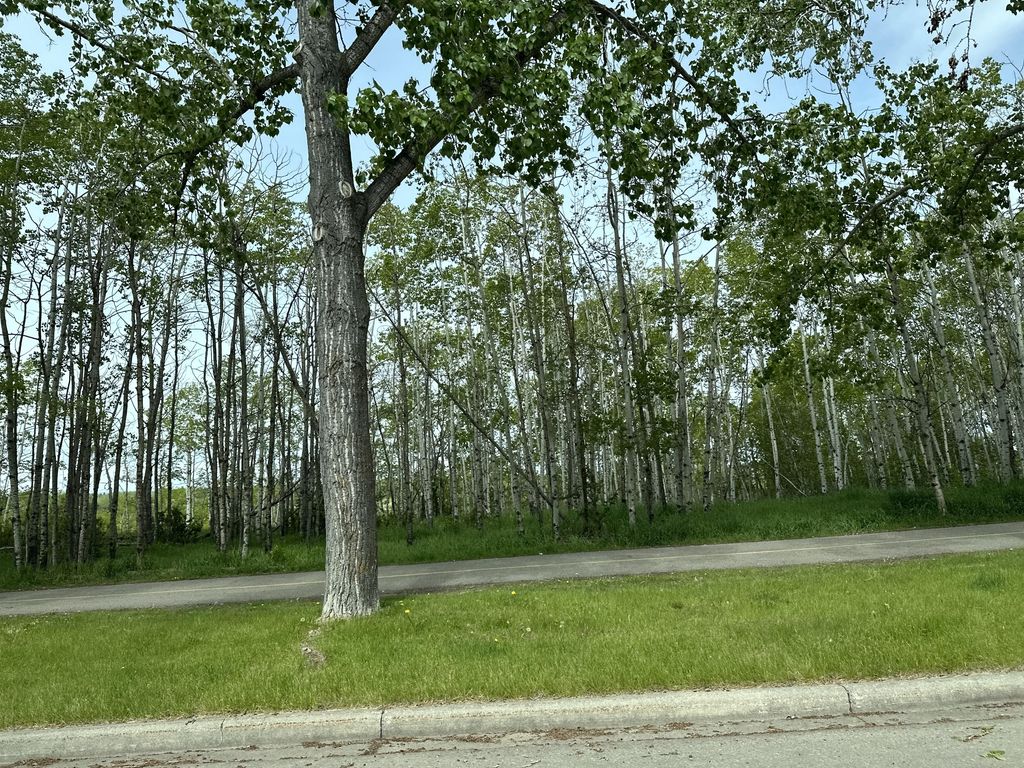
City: calgary